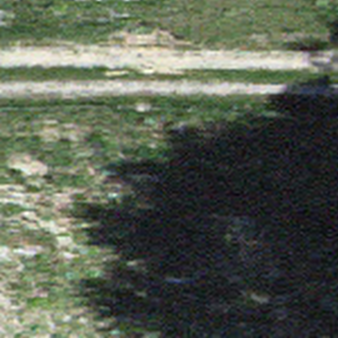
Label: other